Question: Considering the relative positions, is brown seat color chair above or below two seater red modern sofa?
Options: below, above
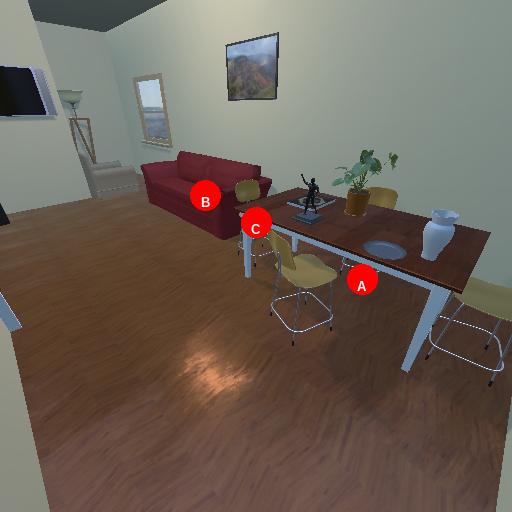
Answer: below